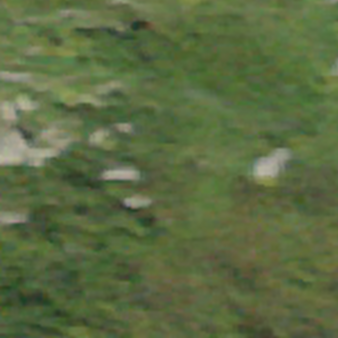
Label: other